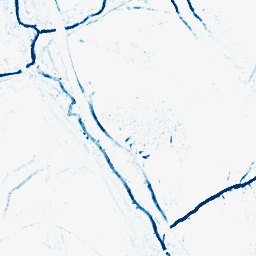
Category: morphological
Decomposition family: morphological_diamond
Decomposition parameters: operation: closing
radius: 3
Upsampling method: sinc_hamming
Upsampling parameters: scale: 8
kernel_size: 16
Upsampling scale: 8